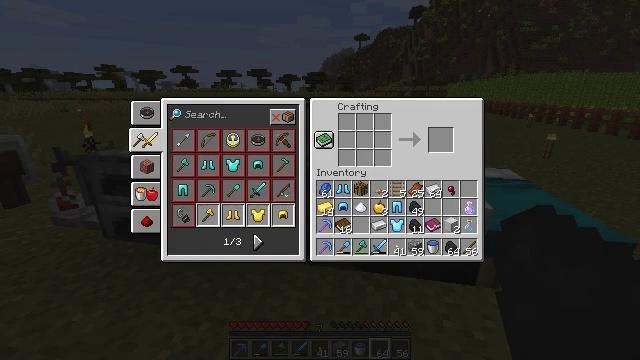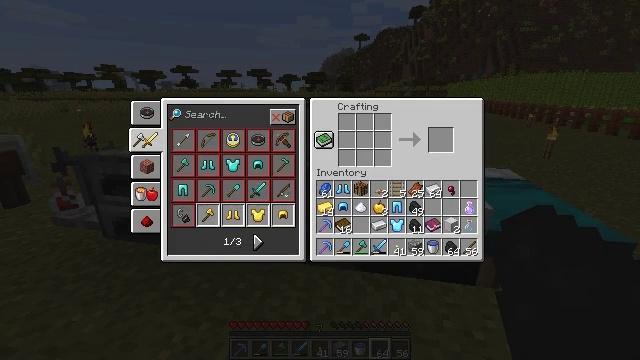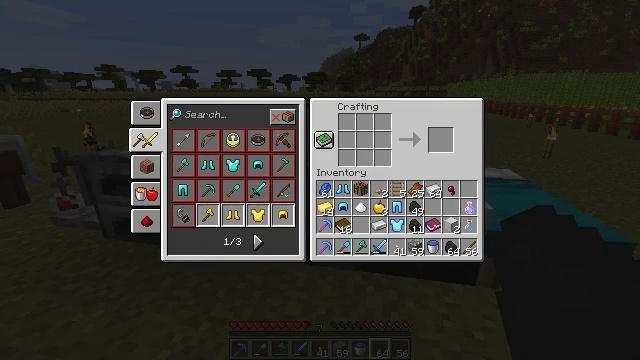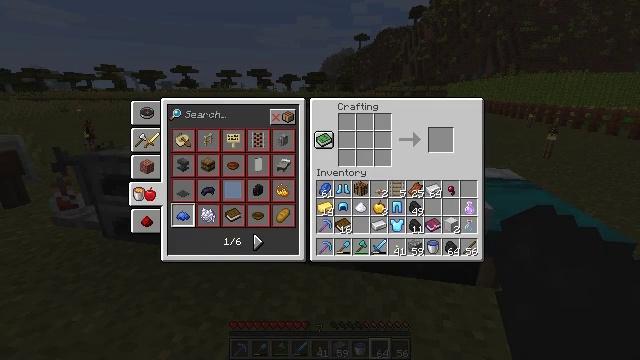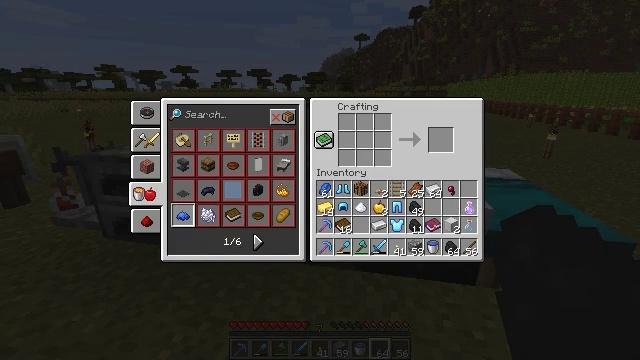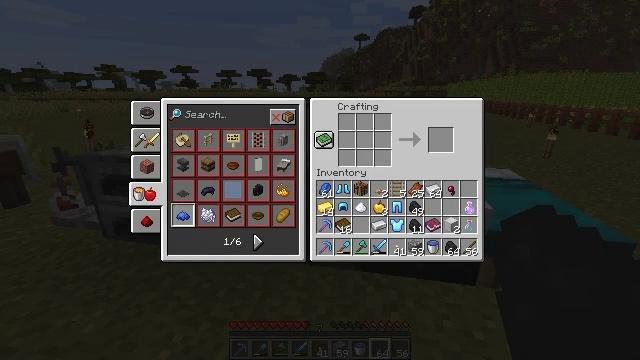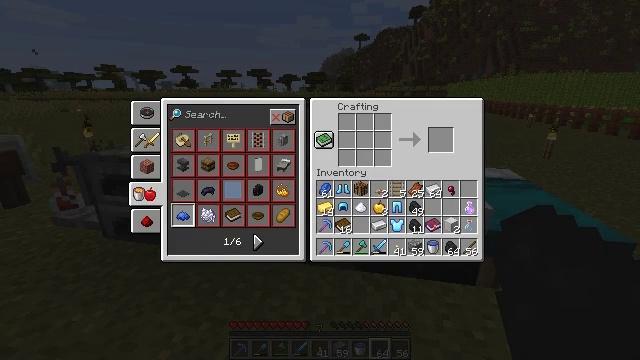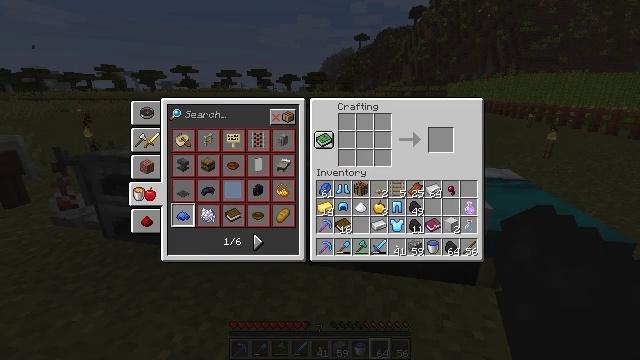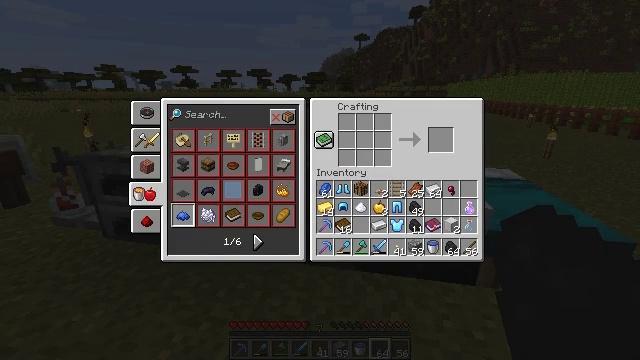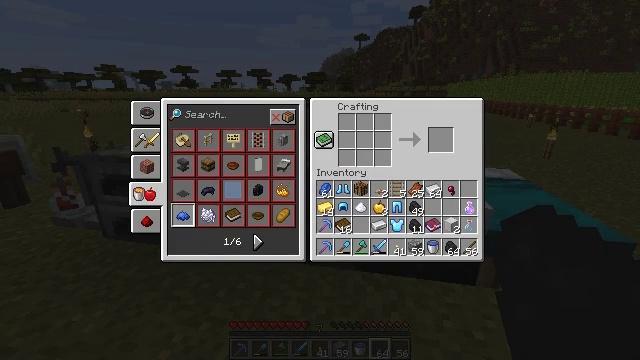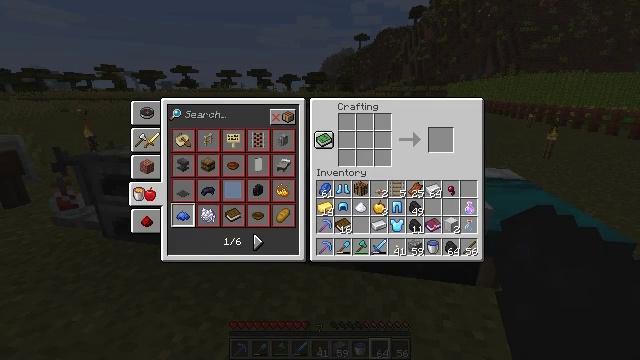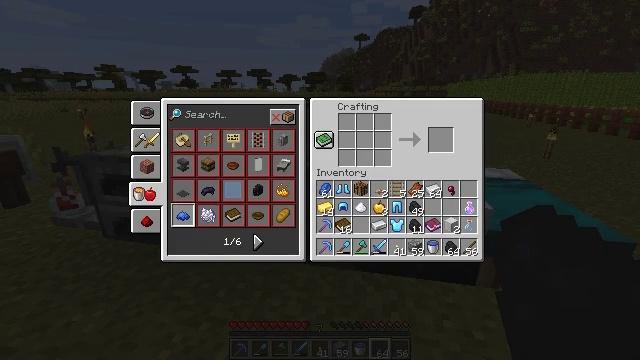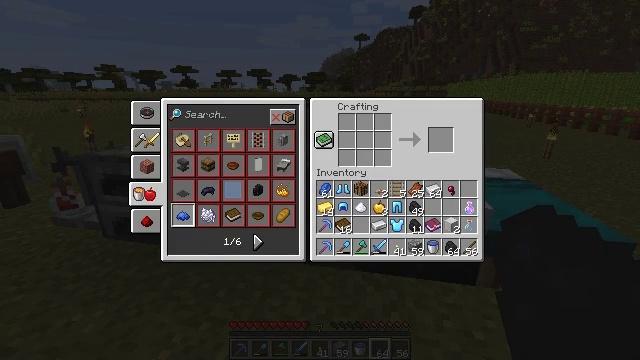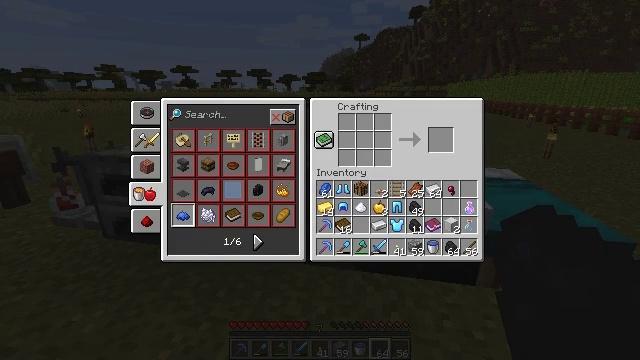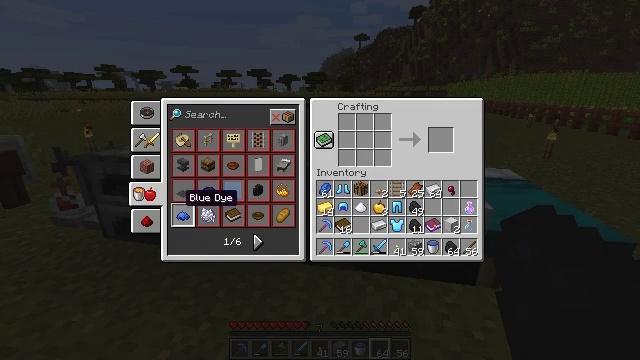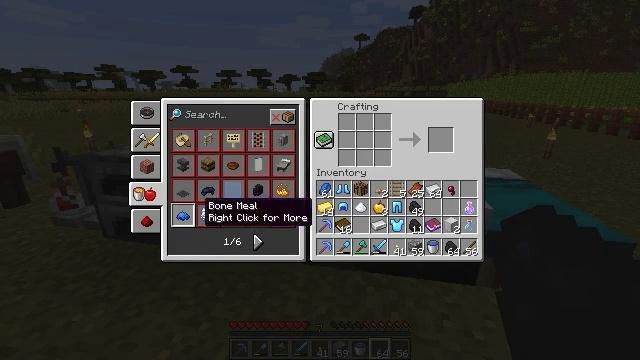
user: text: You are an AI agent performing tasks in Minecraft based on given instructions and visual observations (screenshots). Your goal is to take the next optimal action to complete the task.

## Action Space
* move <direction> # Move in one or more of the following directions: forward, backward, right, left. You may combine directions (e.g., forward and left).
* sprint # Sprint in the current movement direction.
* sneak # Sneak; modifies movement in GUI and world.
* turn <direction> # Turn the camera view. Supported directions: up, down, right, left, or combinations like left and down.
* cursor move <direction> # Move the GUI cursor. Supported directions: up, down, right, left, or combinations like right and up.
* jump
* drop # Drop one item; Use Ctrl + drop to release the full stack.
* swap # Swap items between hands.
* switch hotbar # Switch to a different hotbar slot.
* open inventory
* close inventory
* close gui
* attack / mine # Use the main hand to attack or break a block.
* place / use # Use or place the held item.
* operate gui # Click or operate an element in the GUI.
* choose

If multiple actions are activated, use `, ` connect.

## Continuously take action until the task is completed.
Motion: motion action
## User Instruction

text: Craft fermented spider eye in the crafting menu.
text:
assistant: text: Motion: no_op
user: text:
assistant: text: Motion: no_op
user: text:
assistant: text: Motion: operate gui
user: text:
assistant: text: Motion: operate gui
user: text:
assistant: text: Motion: operate gui
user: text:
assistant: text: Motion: no_op
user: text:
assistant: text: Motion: no_op
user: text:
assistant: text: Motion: no_op
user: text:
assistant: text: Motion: no_op
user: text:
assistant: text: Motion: no_op
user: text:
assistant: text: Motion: no_op
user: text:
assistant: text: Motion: no_op
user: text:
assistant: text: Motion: cursor move right
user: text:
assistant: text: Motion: cursor move right
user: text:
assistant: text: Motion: cursor move right and down
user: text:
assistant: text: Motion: cursor move right
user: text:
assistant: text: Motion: cursor move right
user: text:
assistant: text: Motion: cursor move right
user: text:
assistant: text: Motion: no_op
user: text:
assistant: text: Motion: no_op
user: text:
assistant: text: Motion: cursor move right
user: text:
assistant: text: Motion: no_op
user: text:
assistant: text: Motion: no_op
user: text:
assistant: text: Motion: no_op
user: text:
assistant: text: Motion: no_op
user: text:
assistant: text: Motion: no_op
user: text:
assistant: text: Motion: operate gui
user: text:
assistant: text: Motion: operate gui
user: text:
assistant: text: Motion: operate gui
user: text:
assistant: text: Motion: no_op